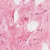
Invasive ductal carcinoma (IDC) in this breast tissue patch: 0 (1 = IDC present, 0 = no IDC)